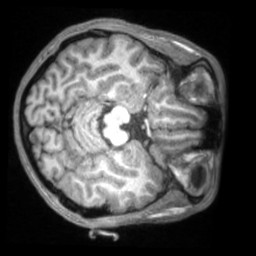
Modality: T1w
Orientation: axial
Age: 18
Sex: male